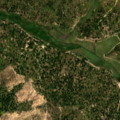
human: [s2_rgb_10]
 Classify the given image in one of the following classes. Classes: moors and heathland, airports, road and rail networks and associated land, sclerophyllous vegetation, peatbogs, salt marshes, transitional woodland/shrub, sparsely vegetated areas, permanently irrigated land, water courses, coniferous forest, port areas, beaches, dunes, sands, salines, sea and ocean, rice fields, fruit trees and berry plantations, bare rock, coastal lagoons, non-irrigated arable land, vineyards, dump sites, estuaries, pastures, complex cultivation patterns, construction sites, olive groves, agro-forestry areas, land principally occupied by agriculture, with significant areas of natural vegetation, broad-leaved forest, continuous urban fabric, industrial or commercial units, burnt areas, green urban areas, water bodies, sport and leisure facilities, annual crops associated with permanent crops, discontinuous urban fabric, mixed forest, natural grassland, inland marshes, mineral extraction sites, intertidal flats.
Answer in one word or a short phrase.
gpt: non-irrigated arable land, broad-leaved forest, coniferous forest, mixed forest, transitional woodland/shrub